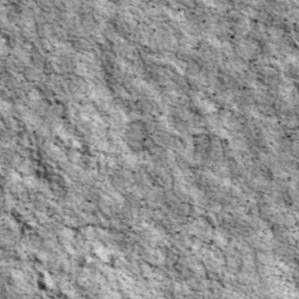
Label: non_frost